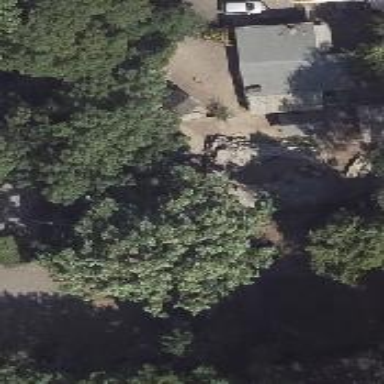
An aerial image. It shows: Enclosure in the zoo.